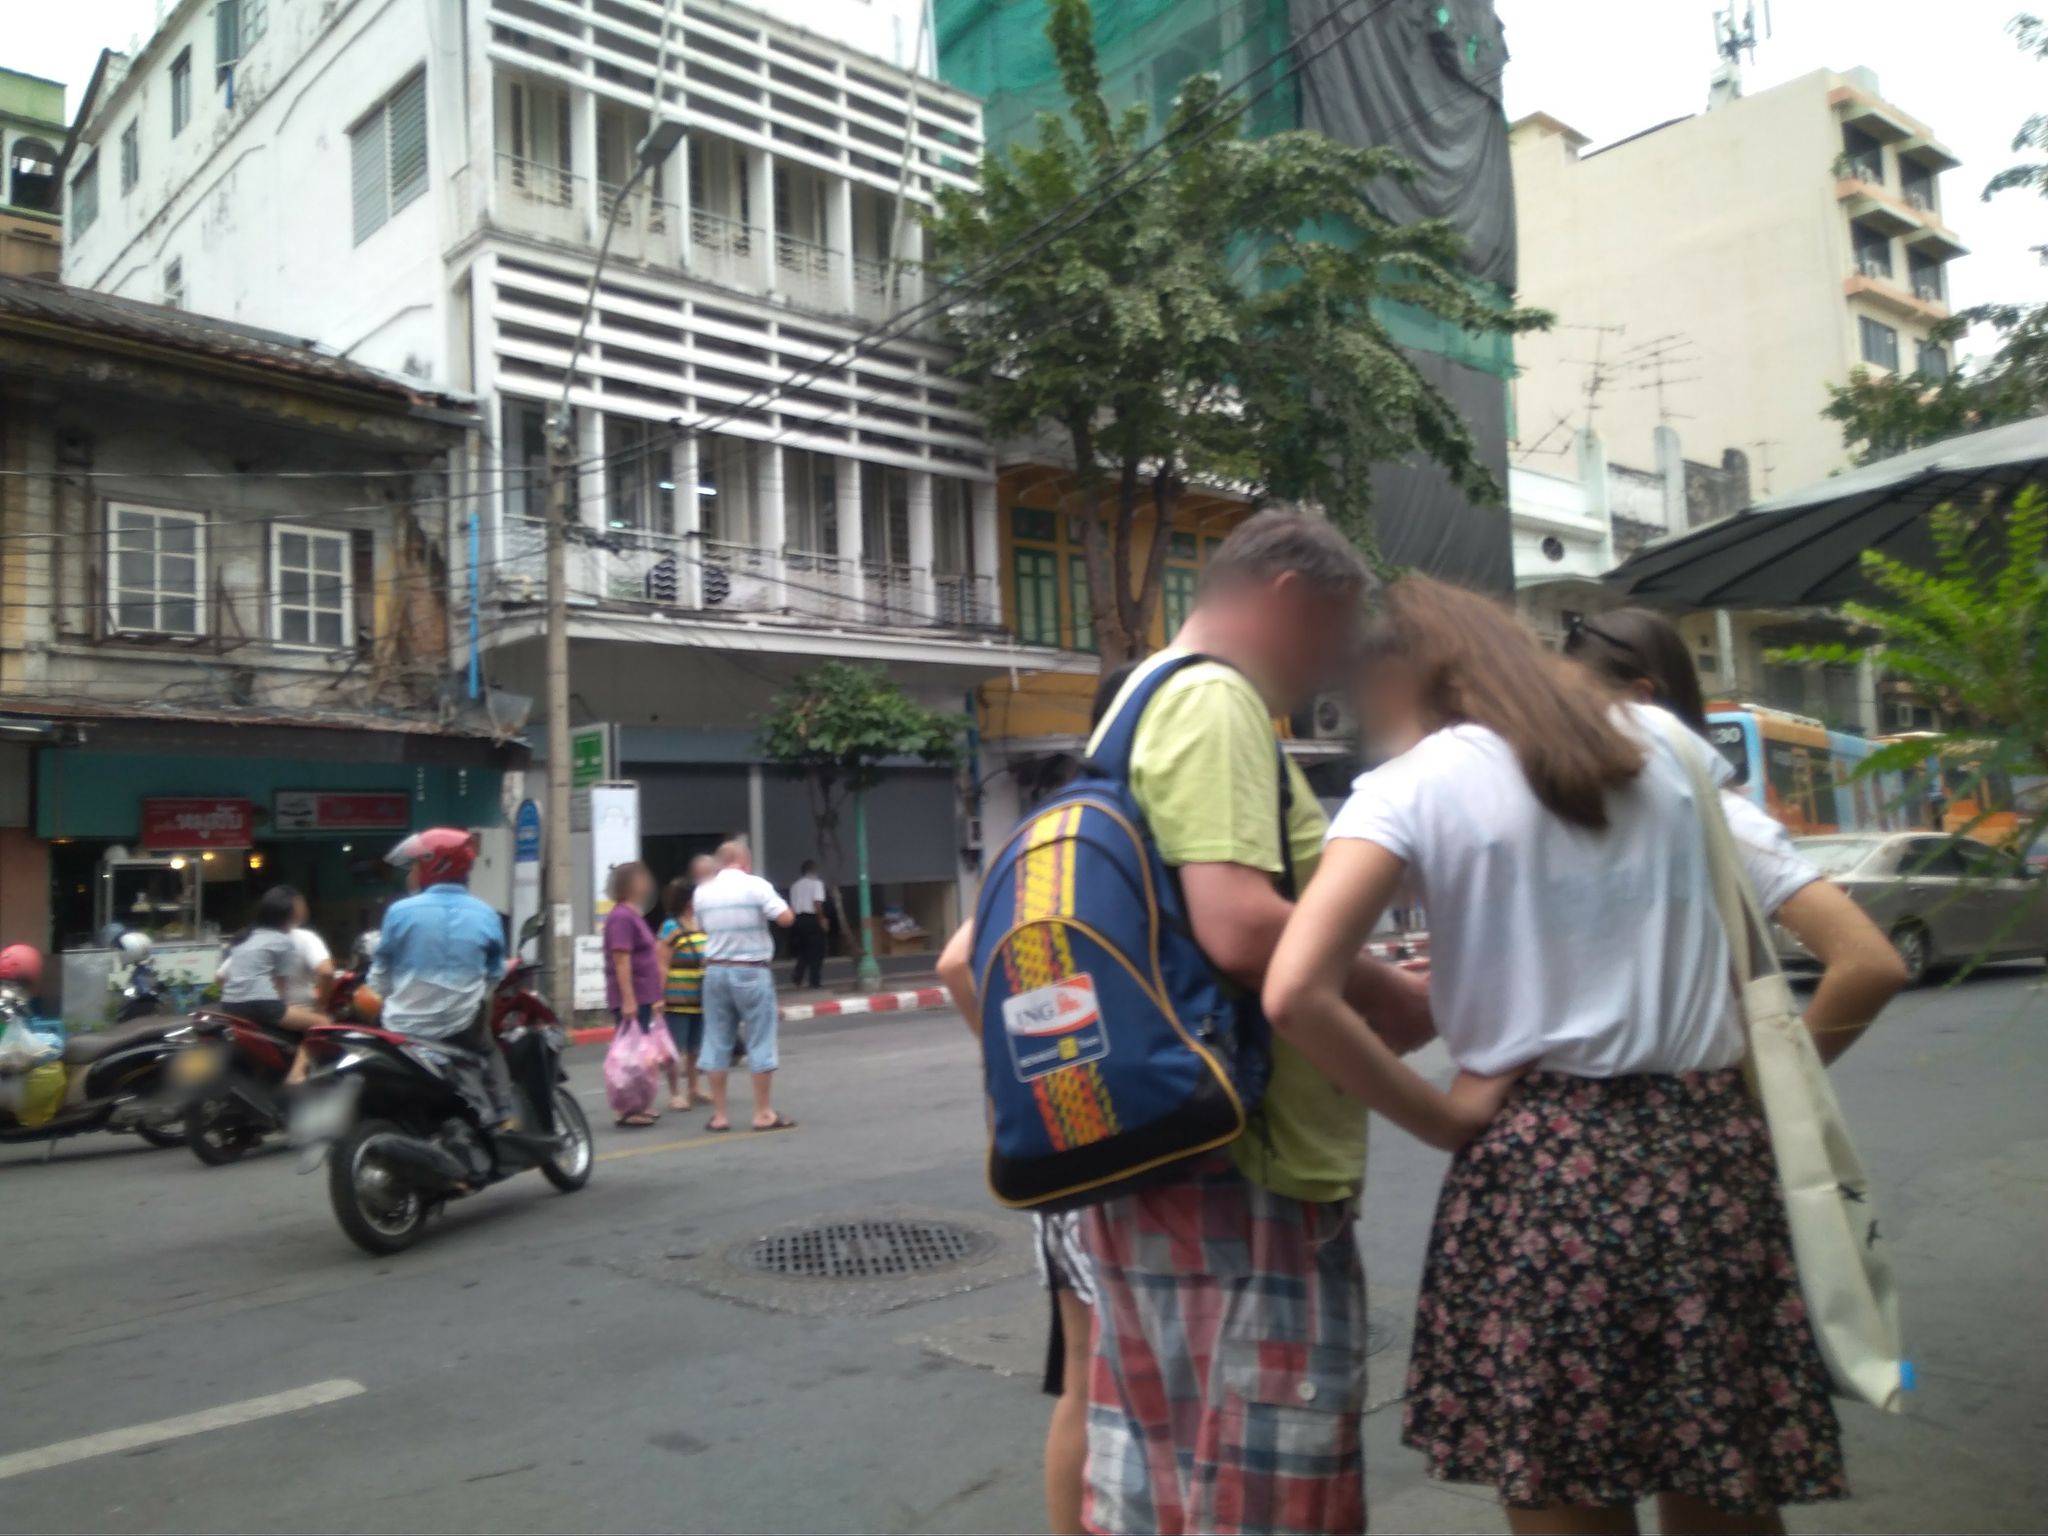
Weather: clear
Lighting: day
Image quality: good
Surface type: walking surface
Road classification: footway, tertiary
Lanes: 4
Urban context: urban centre
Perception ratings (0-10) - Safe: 6.42, Lively: 8.03, Beautiful: 2.82, Boring: 3.15, Depressing: 1.79, Wealthy: 2.84